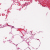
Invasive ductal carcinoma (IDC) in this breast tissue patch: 0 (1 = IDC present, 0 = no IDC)